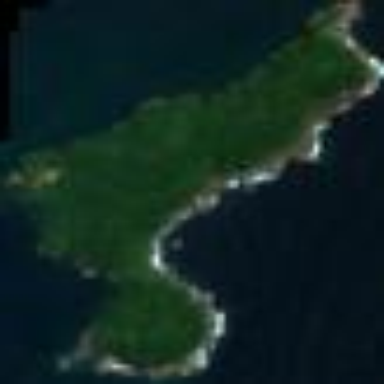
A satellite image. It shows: Islet along the natural coastline.